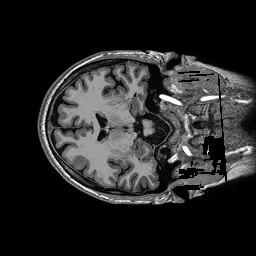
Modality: T1w
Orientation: axial
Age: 38
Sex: female